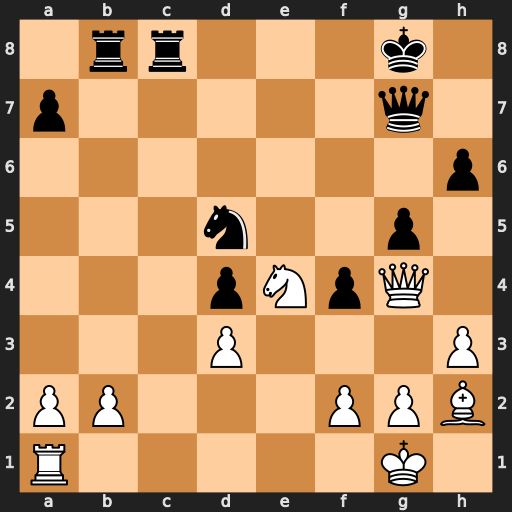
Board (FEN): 1rr3k1/p5q1/7p/3n2p1/3pNpQ1/3P3P/PP3PPB/R5K1
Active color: w
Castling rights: -
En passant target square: -
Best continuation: Qe6+ Qf7 Qxh6